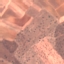
Land use / land cover: PermanentCrop